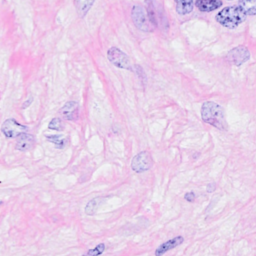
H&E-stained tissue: Breast